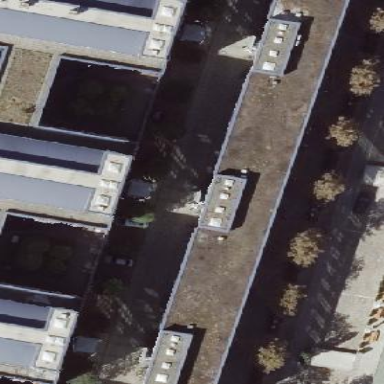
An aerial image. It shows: Office building with flat roof.